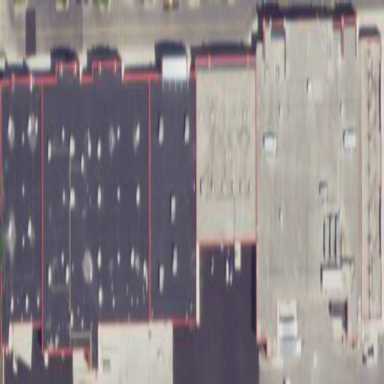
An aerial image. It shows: Retail building.